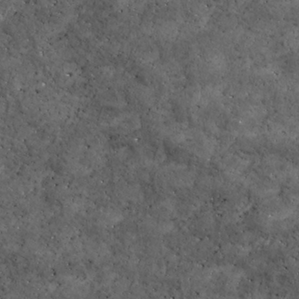
Label: non_frost